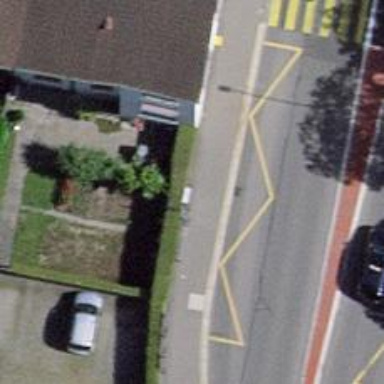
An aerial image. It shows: Brown bench in the vicinity.